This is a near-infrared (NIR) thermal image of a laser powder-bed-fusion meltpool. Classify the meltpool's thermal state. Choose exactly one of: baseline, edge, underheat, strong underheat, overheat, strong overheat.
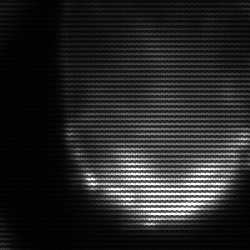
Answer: edge